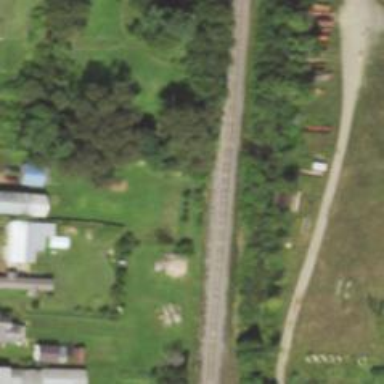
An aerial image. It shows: Railway siding with rails.